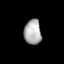
Tissue: lung
Cell type: Endothelial cells
Senescence score: 0.5405
Nuclear area (px): 414
Mean DAPI intensity: 175.587